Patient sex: F
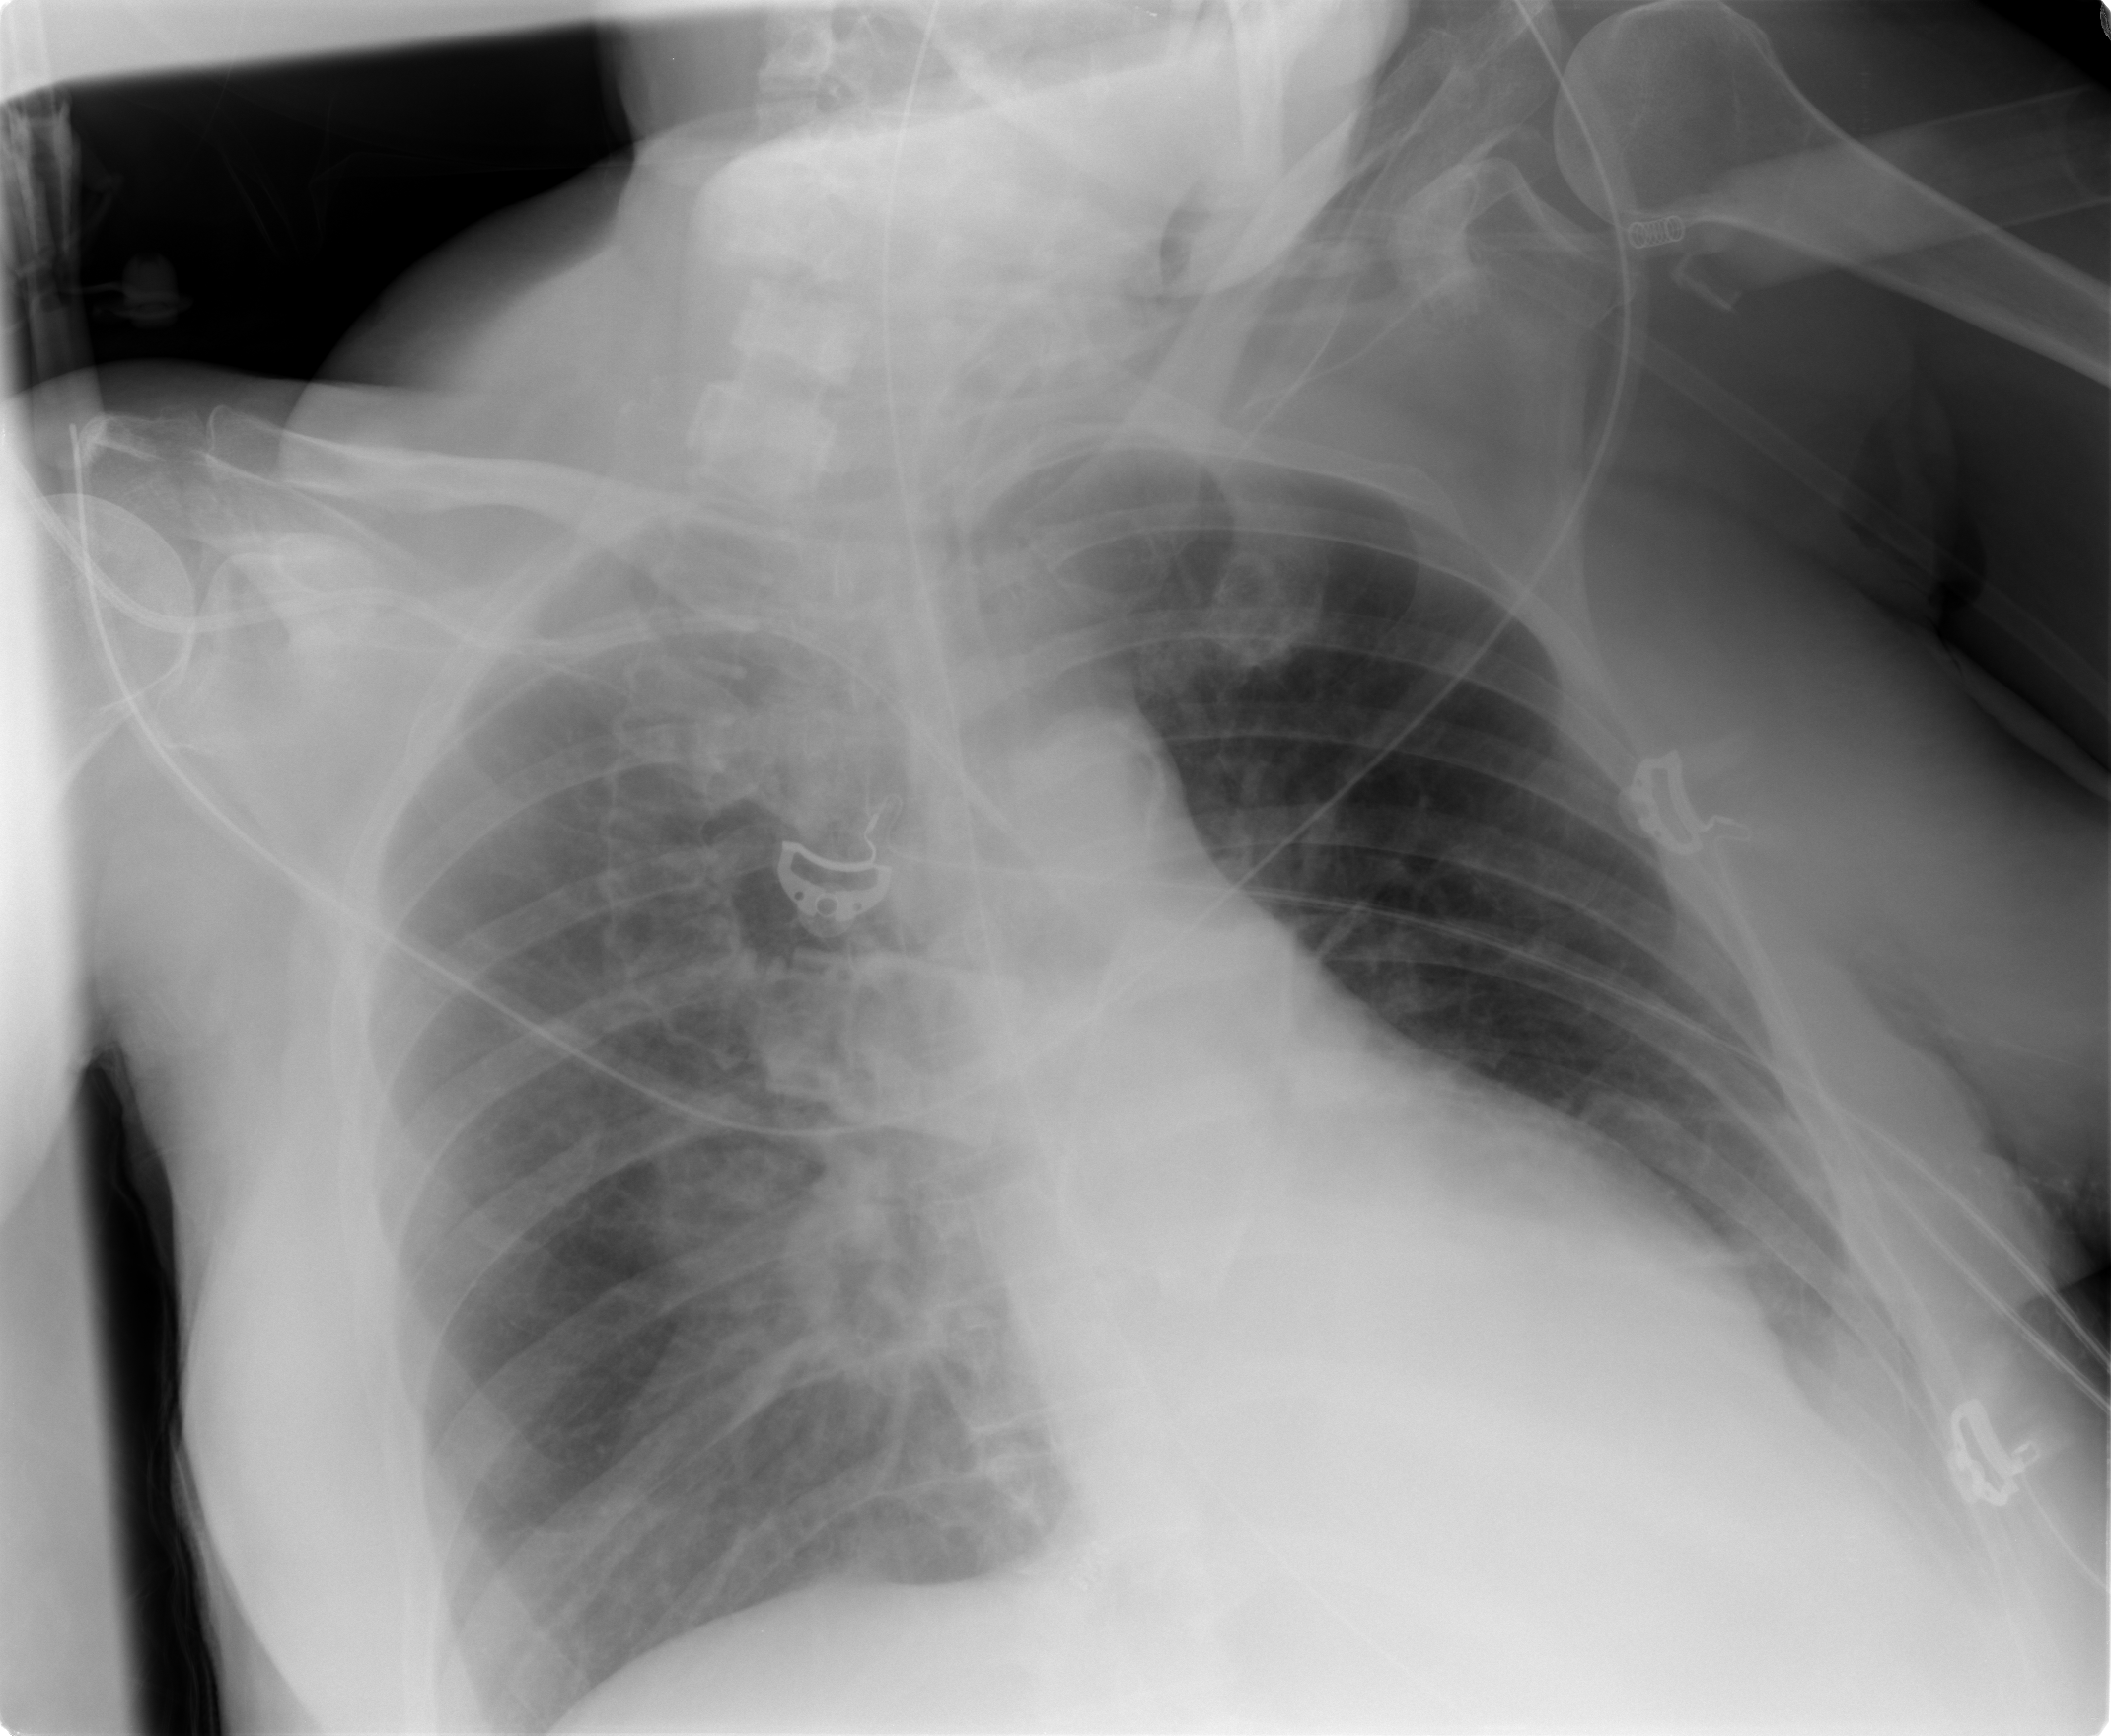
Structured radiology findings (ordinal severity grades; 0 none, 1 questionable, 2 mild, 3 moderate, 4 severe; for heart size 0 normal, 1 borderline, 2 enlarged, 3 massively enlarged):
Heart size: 2
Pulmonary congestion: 2
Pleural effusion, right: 2
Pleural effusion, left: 2
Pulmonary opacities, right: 0
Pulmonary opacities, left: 0
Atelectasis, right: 2
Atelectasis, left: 2